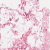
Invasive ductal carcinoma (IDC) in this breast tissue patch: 0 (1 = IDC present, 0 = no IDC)